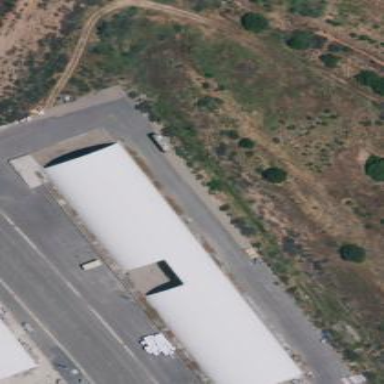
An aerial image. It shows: Industrial building.